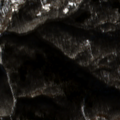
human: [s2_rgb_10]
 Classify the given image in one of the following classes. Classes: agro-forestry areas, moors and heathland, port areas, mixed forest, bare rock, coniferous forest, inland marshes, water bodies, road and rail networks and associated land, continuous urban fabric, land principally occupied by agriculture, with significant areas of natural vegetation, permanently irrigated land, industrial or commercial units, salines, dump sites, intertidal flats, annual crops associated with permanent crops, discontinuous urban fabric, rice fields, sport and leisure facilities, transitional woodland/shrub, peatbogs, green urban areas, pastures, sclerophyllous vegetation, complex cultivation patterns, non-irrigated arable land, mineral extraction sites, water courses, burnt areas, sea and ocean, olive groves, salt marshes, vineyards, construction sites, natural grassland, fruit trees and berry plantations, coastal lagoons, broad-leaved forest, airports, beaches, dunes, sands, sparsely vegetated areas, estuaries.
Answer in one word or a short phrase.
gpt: land principally occupied by agriculture, with significant areas of natural vegetation, broad-leaved forest